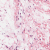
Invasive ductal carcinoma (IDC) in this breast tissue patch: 0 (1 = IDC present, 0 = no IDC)